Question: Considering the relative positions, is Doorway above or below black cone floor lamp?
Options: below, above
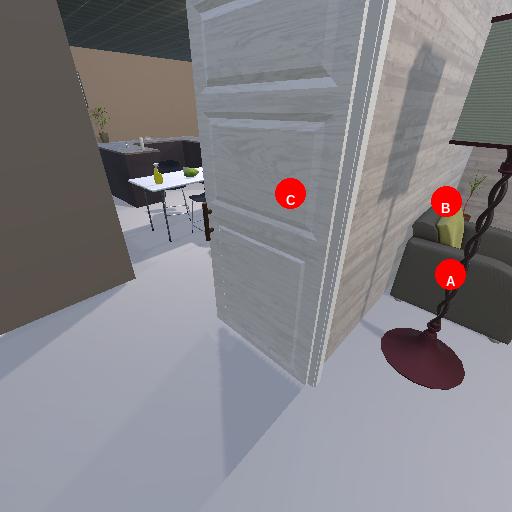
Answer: below